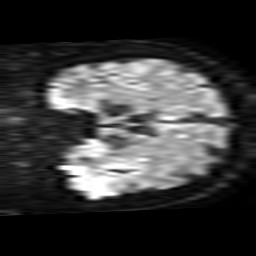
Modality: TRACE
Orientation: coronal
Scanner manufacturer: philips
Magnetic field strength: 3 T
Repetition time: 4.079 s
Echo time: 0.05978 s